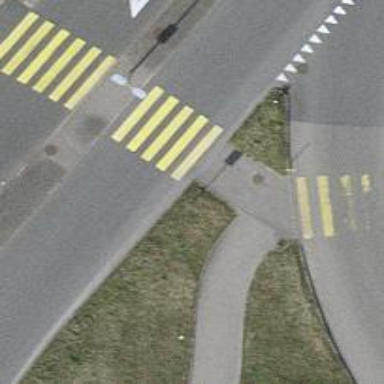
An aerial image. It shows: Marked zebra crossing with visible markings.